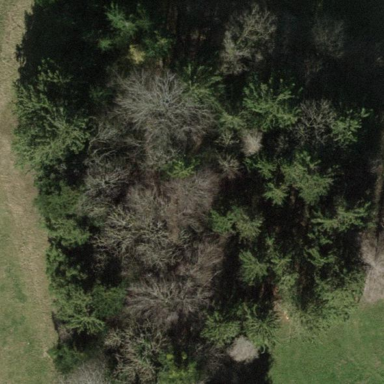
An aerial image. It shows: Forest area.